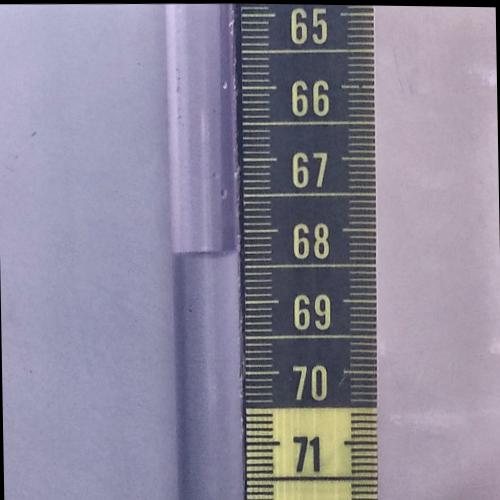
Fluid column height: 68.3 cm